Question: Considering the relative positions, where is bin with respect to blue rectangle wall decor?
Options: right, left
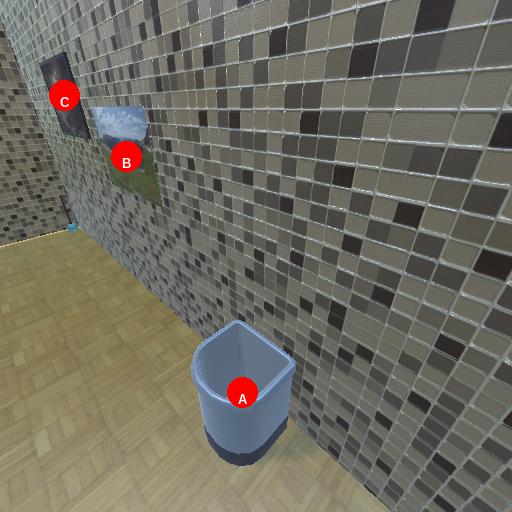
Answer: right